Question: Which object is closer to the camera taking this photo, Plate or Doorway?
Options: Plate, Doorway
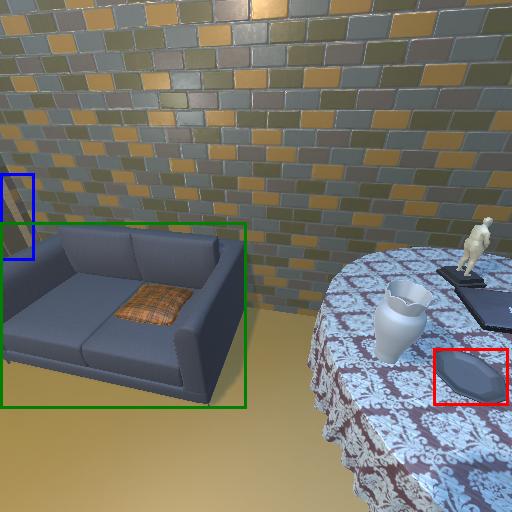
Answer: Plate